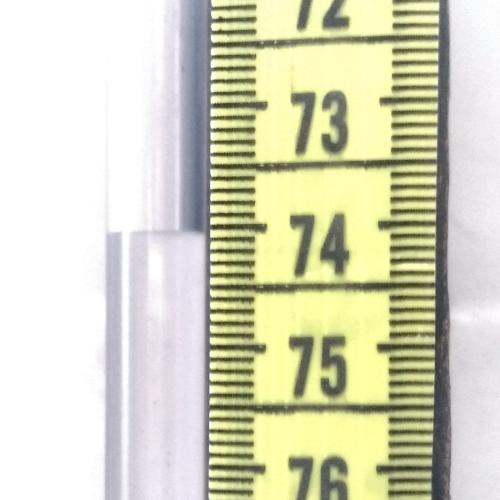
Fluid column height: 74.0 cm